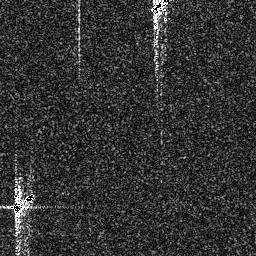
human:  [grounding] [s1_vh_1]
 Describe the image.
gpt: In the satellite image, there is  <ref>1 medium ship </ref> <box>[[3, 73, 14, 83, 0]]</box> located at bottom left,  <ref>1 small ship </ref> <box>[[57, 0, 67, 6, 0]]</box> located at top.